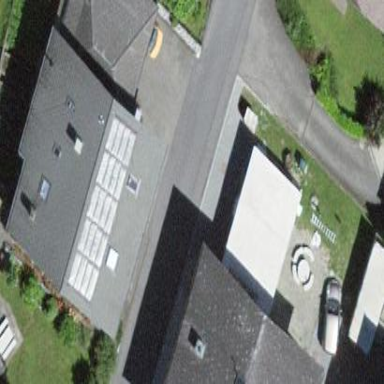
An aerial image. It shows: Residential building.